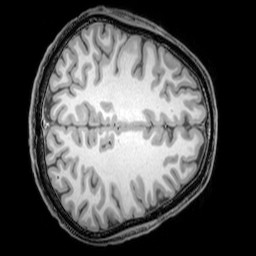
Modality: T1w
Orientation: axial
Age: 23
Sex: male
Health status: healthy
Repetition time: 0.081 s
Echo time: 0.037 s